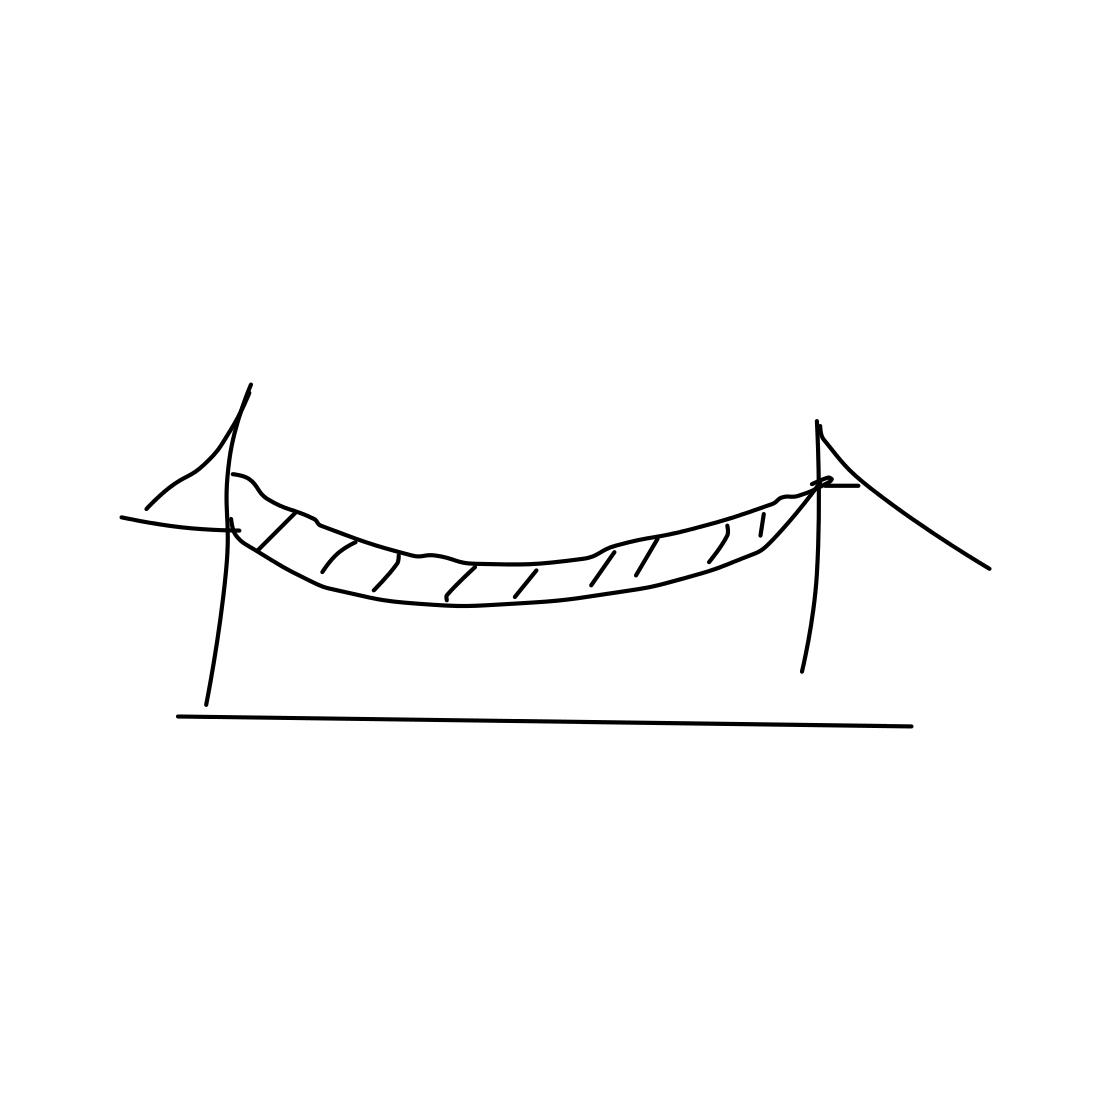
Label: bridge